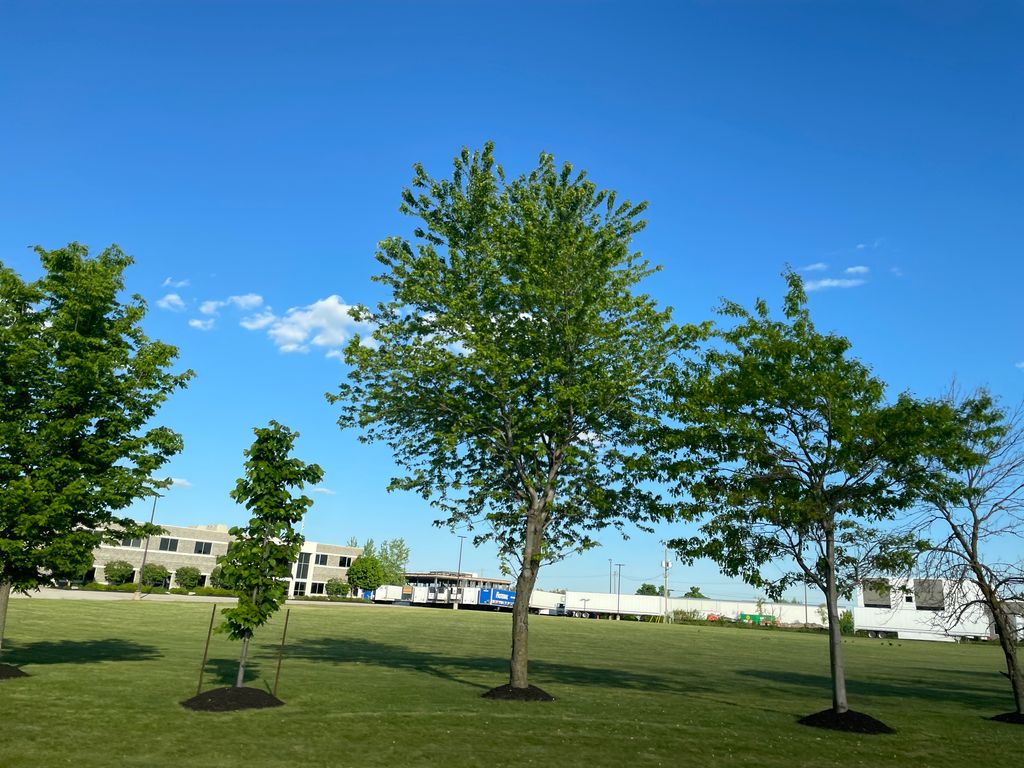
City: kitchener-waterloo